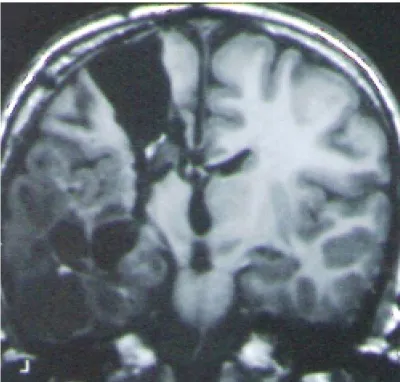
Coronal.
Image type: radiology (mri)